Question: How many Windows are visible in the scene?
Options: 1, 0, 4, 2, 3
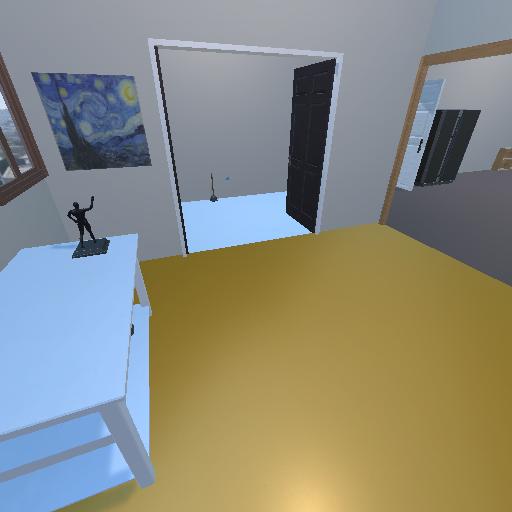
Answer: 1